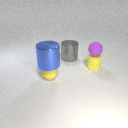
small yellow rubber cylinder in front of large gray metal cylinder